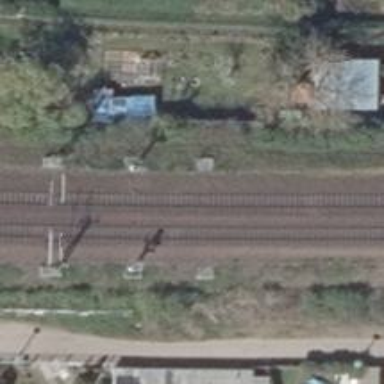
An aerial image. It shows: Railway signal.